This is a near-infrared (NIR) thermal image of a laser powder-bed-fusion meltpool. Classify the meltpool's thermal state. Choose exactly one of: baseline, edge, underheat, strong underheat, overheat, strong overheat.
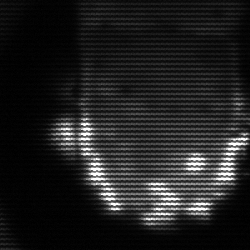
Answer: baseline